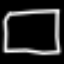
Label: square